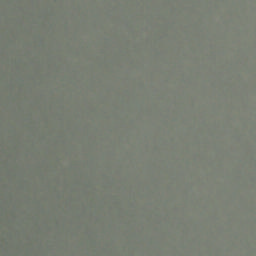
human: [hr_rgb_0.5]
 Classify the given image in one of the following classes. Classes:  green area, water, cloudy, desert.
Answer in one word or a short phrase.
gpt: cloudy